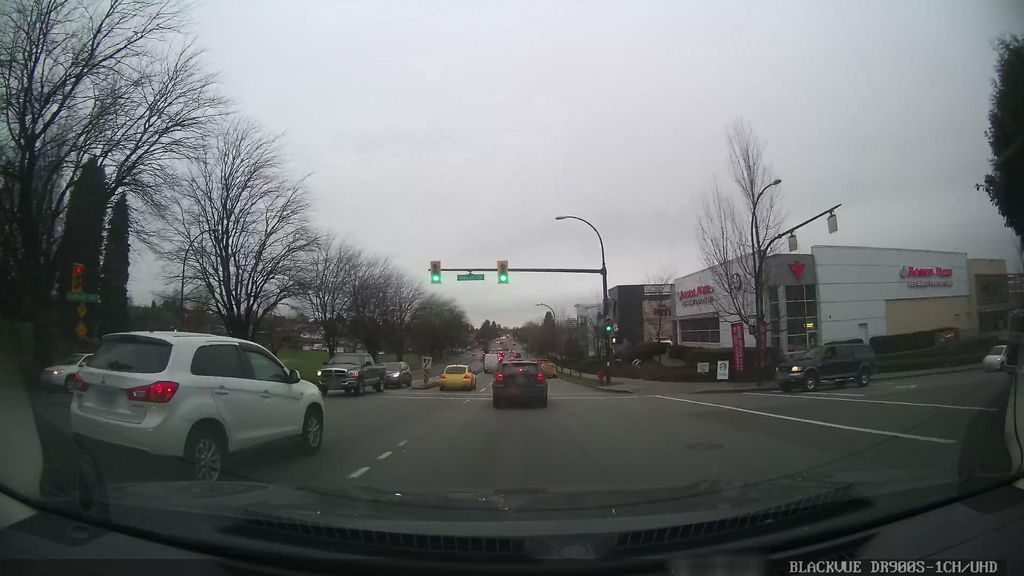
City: vancouver